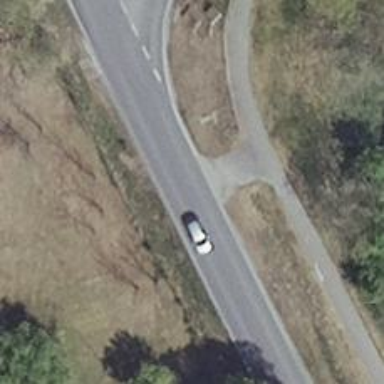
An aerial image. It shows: Asphalt footway.